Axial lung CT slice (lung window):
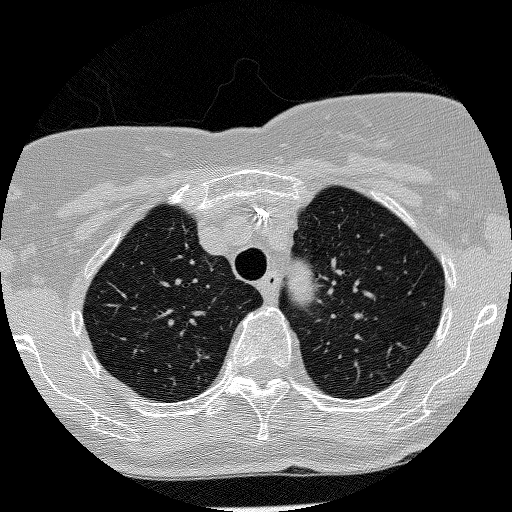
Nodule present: no